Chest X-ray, AP view. Patient: 42 years old, sex F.
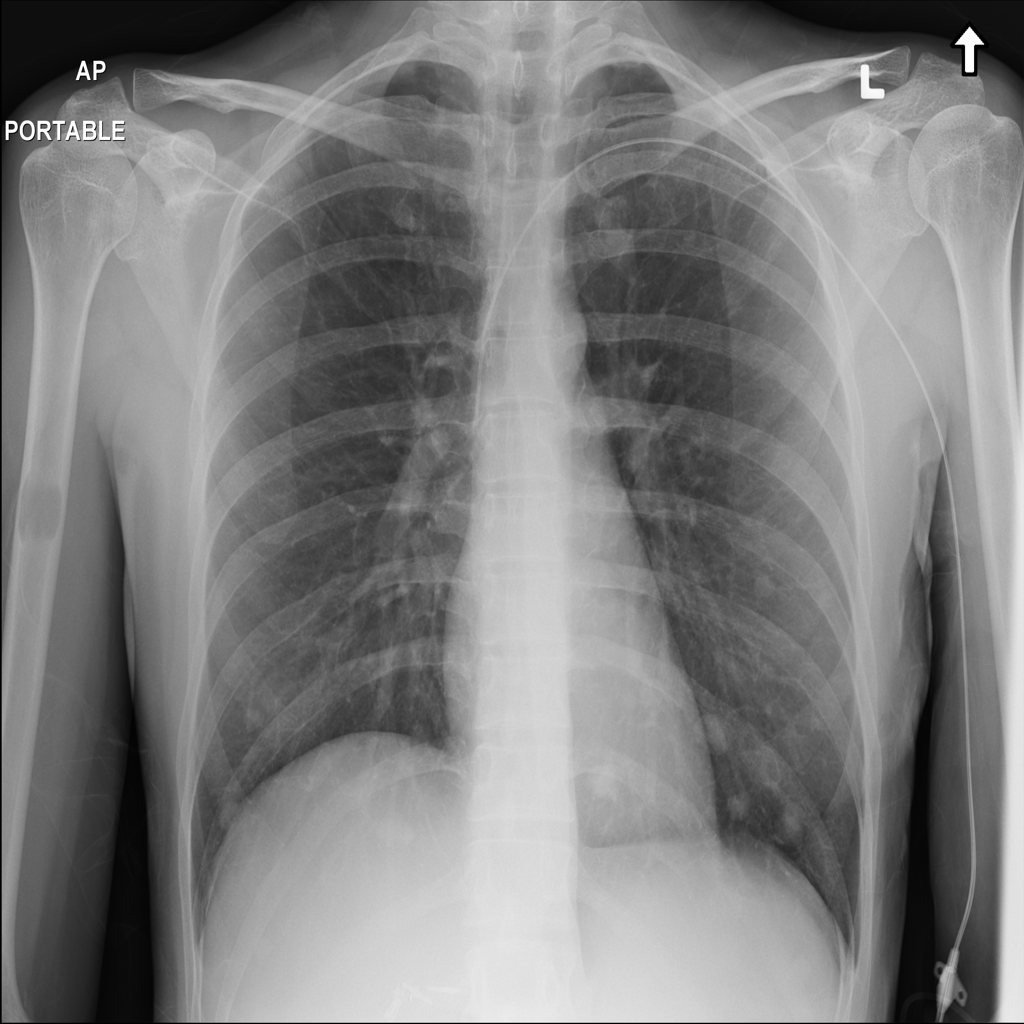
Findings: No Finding